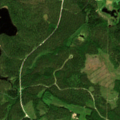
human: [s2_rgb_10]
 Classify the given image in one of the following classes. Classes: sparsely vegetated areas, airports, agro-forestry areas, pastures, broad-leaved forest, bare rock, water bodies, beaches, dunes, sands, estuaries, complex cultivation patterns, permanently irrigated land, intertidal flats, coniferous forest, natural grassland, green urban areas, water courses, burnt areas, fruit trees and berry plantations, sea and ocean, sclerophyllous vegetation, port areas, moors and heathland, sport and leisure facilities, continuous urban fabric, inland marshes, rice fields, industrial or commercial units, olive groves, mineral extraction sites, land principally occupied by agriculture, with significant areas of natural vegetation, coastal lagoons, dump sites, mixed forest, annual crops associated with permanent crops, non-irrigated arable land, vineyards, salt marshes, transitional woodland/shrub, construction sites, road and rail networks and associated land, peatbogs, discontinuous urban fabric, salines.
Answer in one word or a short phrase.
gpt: coniferous forest, mixed forest